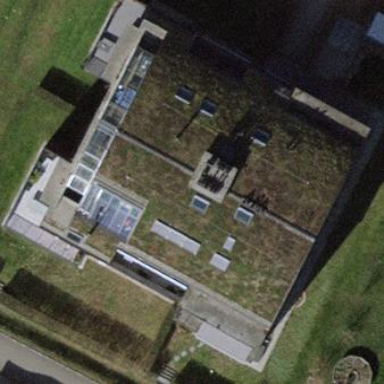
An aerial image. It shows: Flat-roofed building.